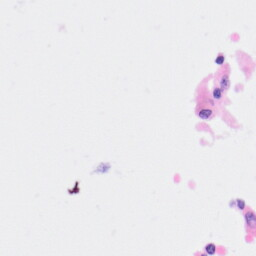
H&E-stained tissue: Kidney